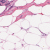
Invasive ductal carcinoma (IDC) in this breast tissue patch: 0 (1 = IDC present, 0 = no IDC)